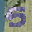
Label: 5